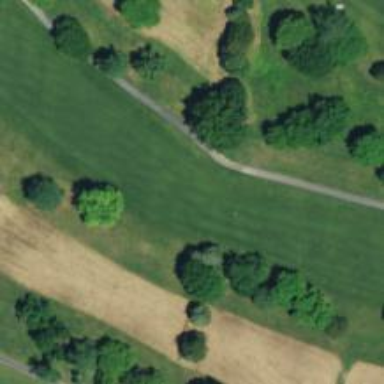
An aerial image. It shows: View of golf hole.